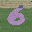
Label: 6